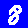
Digit: 8